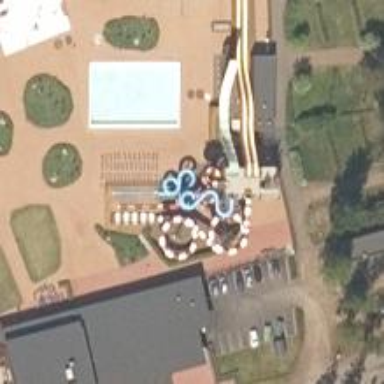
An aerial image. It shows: Water slide attraction.